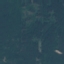
Label: Forest